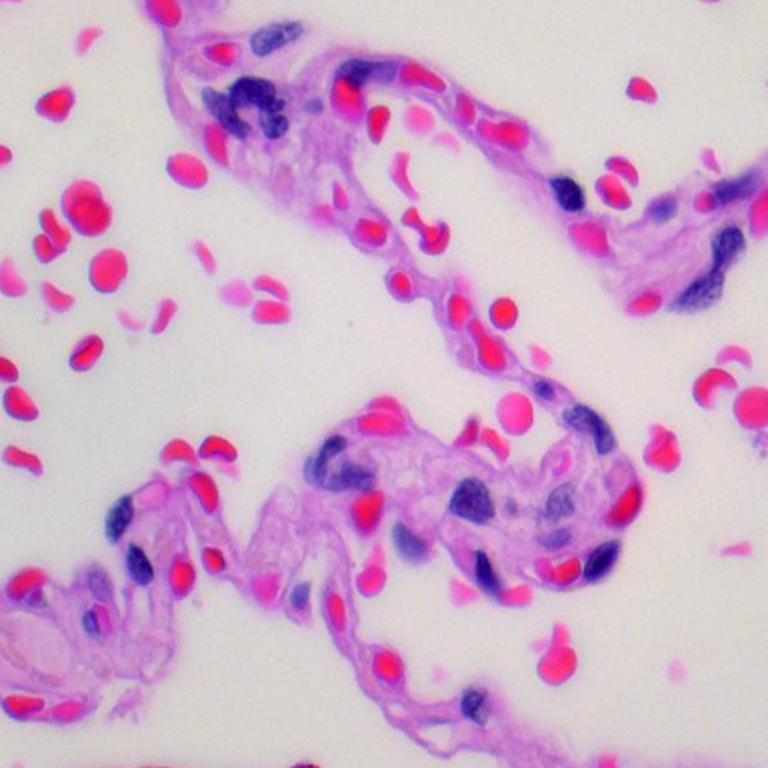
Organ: lung
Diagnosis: benign